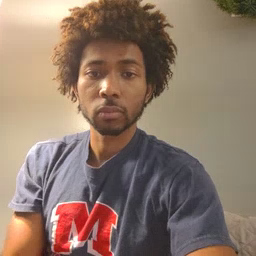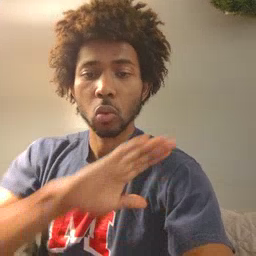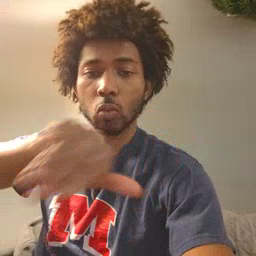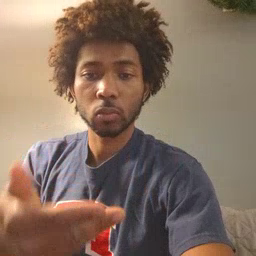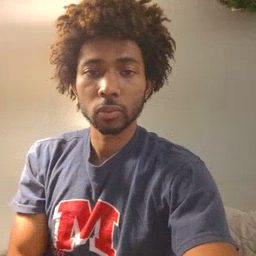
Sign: all